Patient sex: M
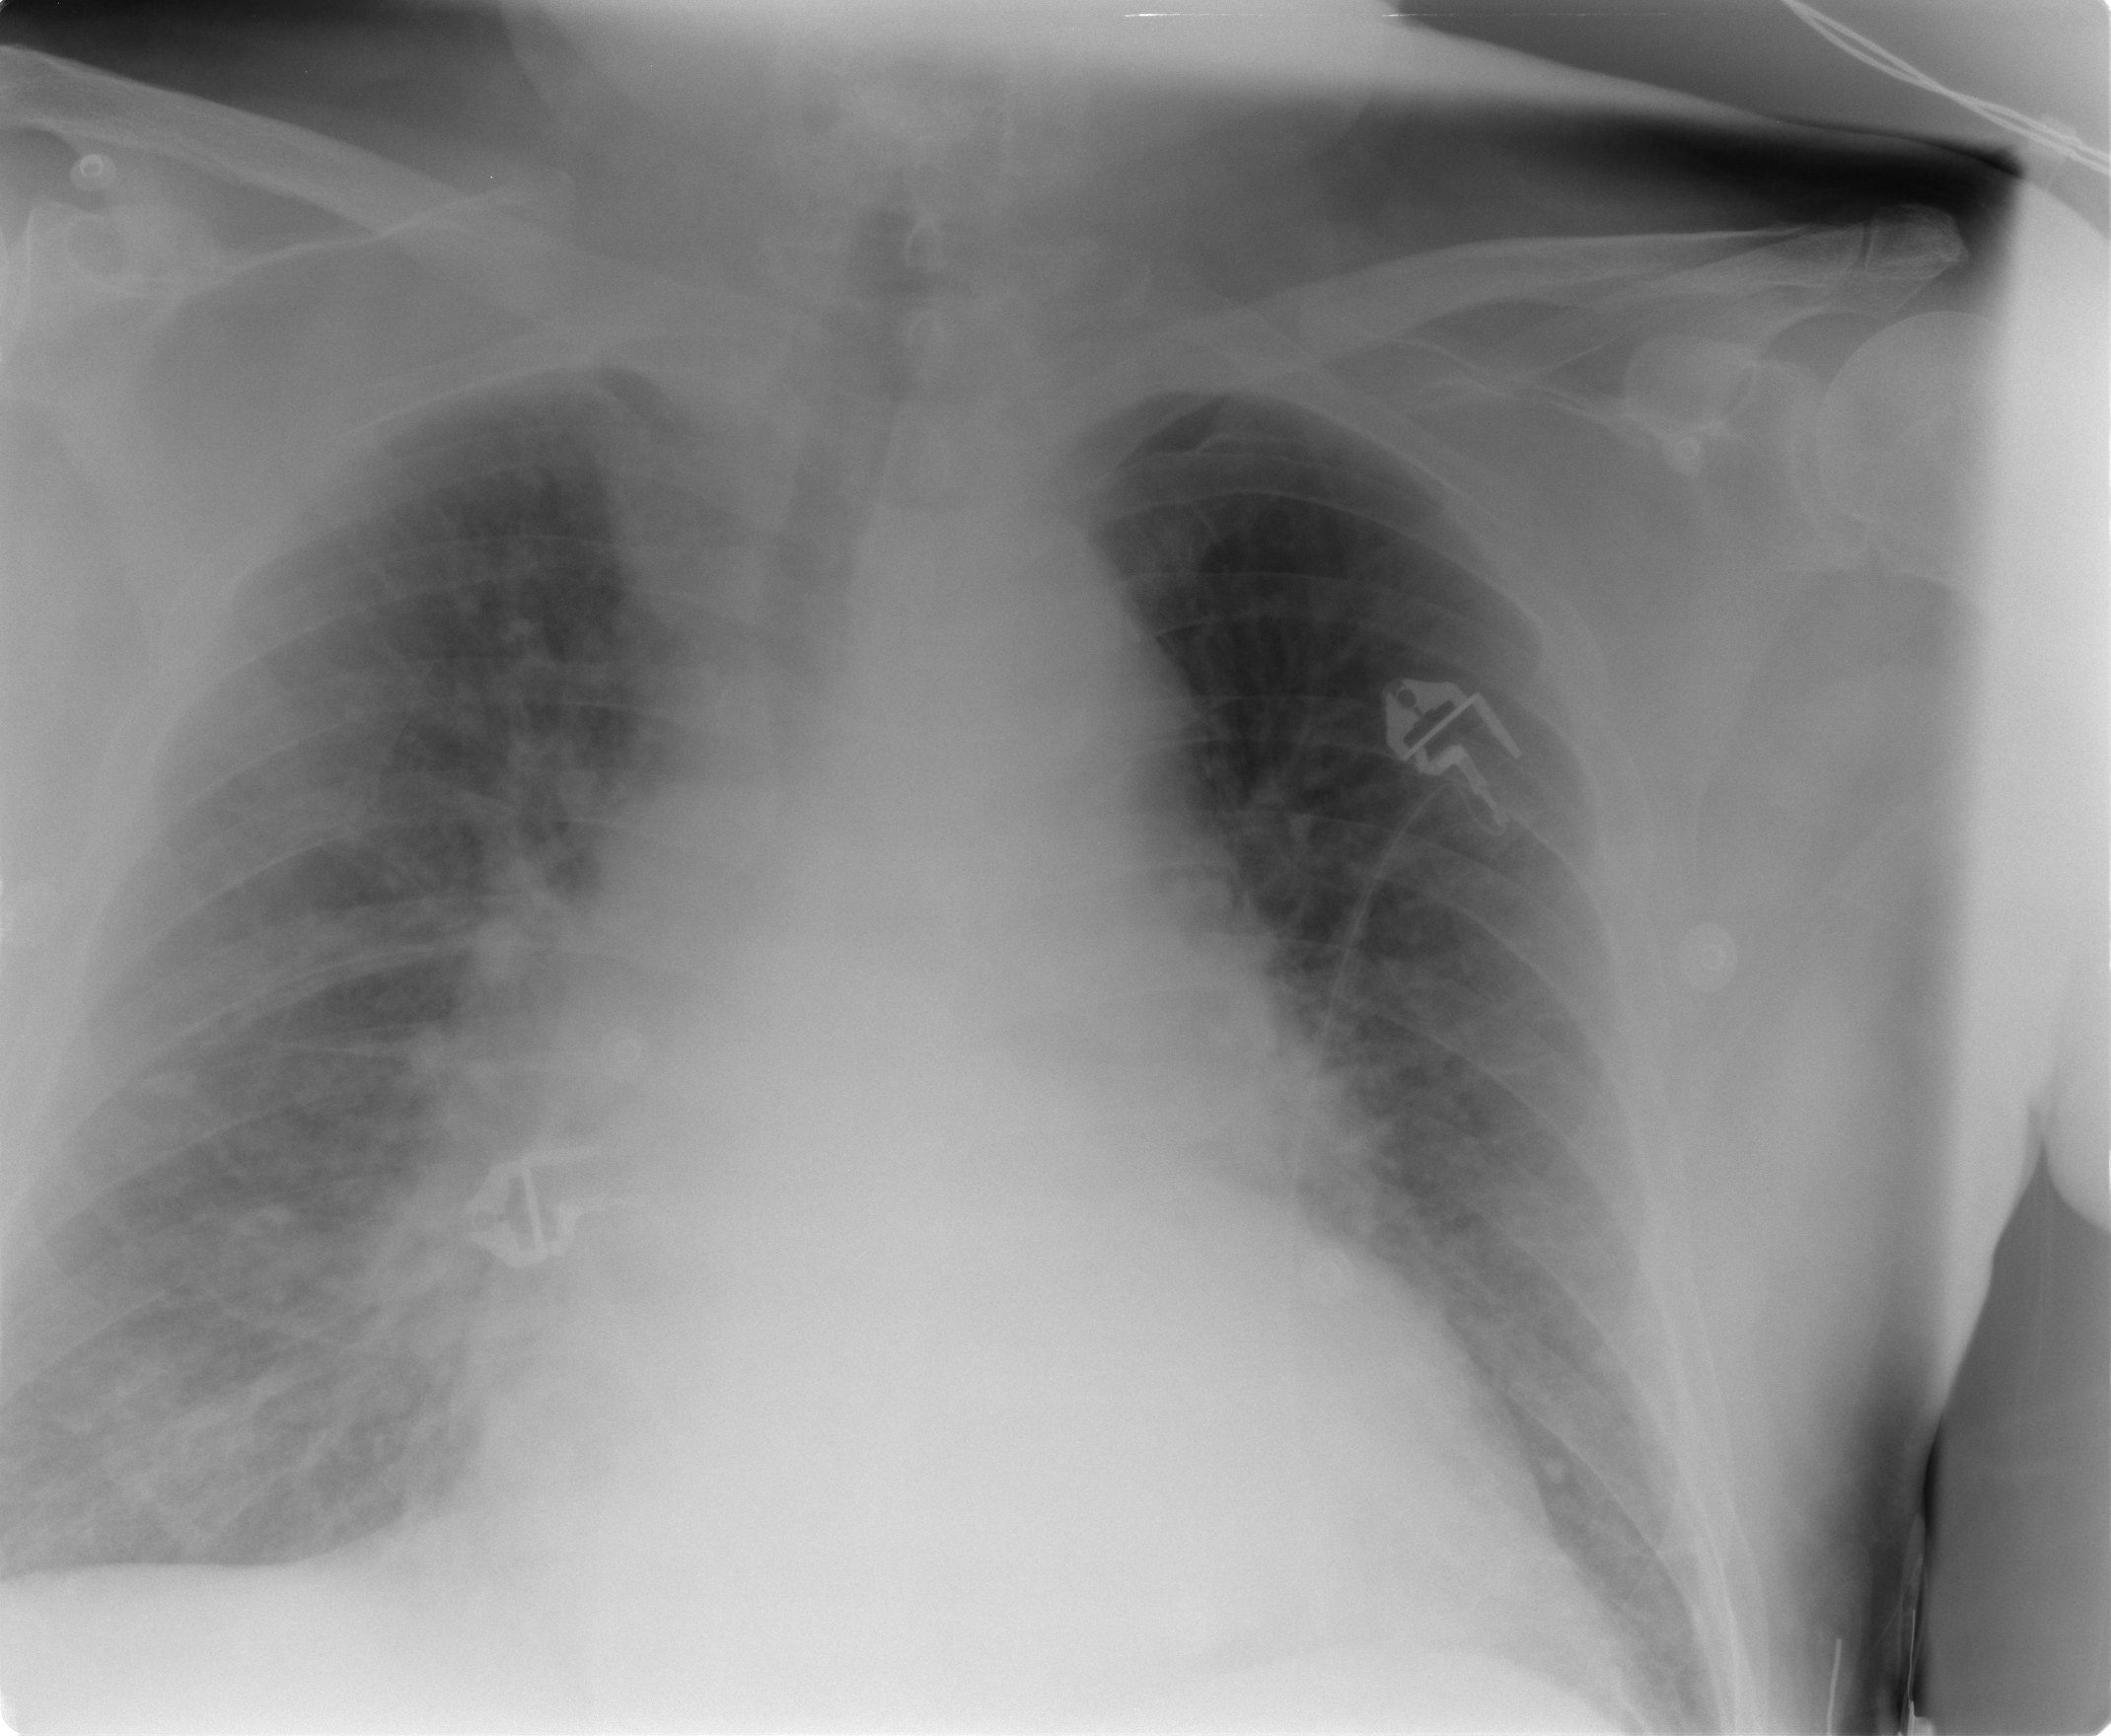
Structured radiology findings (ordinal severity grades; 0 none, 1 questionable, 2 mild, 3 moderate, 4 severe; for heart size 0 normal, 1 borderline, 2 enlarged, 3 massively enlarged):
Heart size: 3
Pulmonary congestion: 3
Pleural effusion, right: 0
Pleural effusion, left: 0
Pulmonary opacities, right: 0
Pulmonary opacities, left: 0
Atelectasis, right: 0
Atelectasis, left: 0